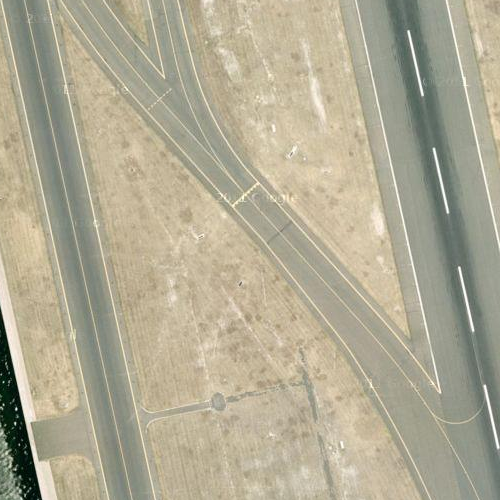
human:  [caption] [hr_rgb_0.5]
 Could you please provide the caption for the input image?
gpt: There is a lawn separate two straight parallel runways .

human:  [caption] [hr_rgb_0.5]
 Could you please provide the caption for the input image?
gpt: Two straight runways are parallel to each other while some white marking lines on them .

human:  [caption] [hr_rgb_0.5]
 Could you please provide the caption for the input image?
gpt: Two straight runways separated by a lawn are parallel to each other .

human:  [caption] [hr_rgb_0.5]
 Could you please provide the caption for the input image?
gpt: Two straight white runways with white marking lines on are parallel to each other .

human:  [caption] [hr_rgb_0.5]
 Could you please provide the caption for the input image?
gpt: There are some white marking lines on two parallel straight runways .